Question: I create a new branch and commit it. But my team can't see this branch in their tortoise, why?

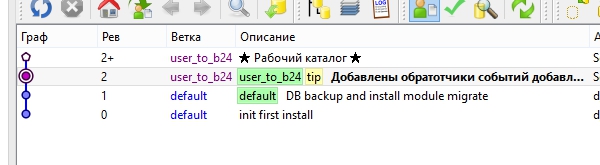
Answer: It sounds like you only committed to your local clone of the repository. You have to 'hg push' the commit to the remote repository you originally cloned, if that is the repository the teammate is cloning.